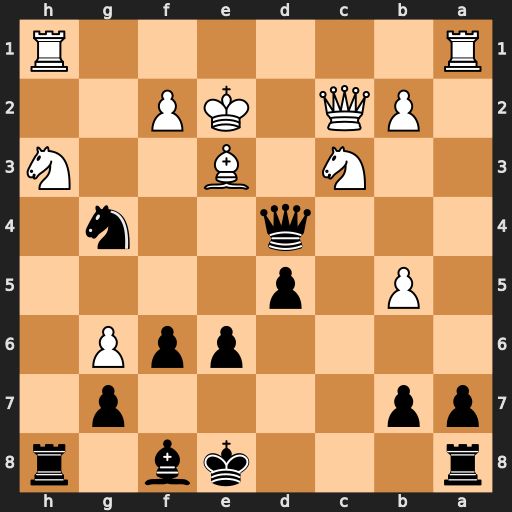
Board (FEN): r3kb1r/pp4p1/4ppP1/1P1p4/3q2n1/2N1B2N/1PQ1KP2/R6R
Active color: b
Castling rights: kq
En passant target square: -
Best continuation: Nxe3 fxe3 Qg4+